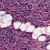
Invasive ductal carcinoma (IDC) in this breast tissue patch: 1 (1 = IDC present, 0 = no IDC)